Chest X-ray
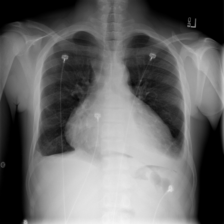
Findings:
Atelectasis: negative
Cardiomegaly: negative
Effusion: positive
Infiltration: positive
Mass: negative
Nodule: negative
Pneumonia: negative
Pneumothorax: negative
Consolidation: negative
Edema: negative
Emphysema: negative
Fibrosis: negative
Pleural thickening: negative
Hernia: negative